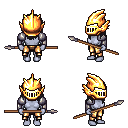
a pixel art fantasy rpg character, female body template, dark elf, purple skin, steel arm armor, gold greaves, raven long hairstyle, gold helm, spear, four views (front, back, left, right), 2x2 character sprite sheet, small pixel art, hard edges, no anti-aliasing